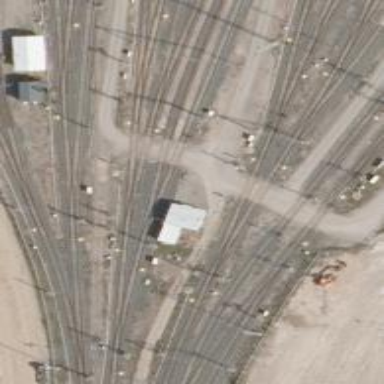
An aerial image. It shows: Railway level crossing.